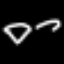
Label: diamond